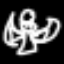
Label: angel